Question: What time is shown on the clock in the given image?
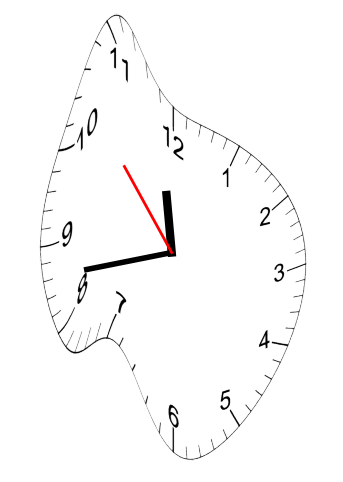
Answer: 11:42:53